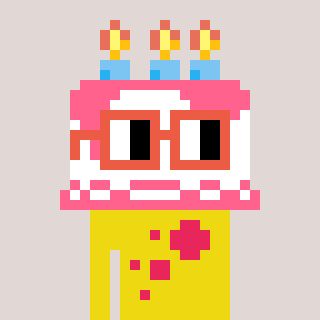
a pixel art character with square orange glasses, a cake-shaped head and a yellow-colored body on a warm background